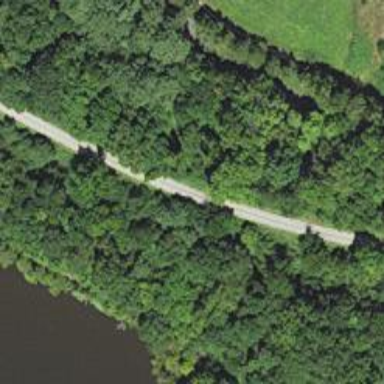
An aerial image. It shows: Abandoned railway track beside cycleway.